Question: I've seen such diagrams on many websites, including <URL> and I like the looks of them.

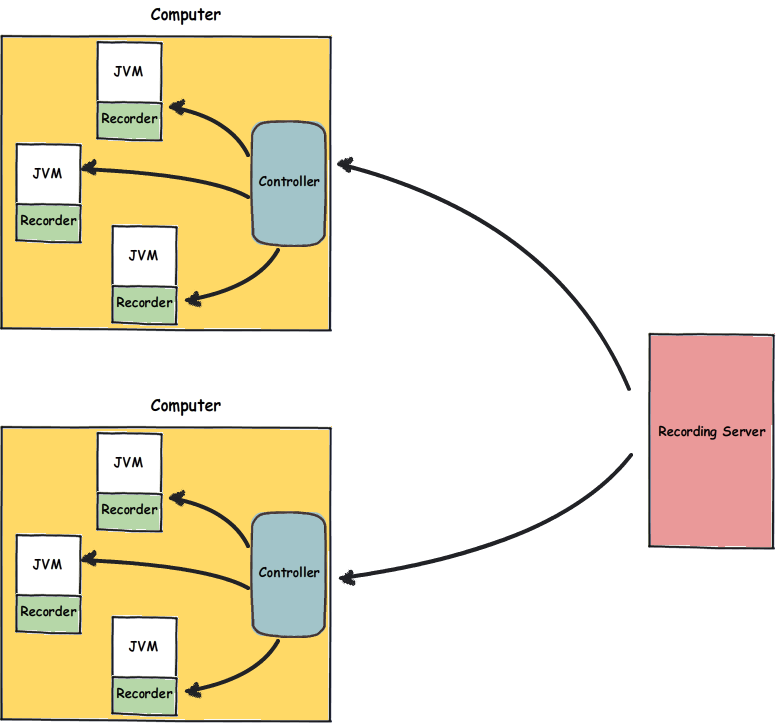
Answer: The sketching style looks similar to Balsamiq Mockups software